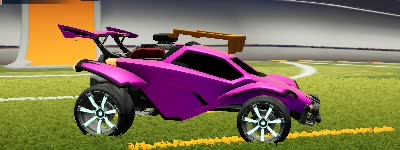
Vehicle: octane